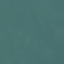
Land use / land cover: SeaLake